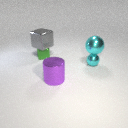
small cyan metal sphere below large cyan metal sphere